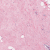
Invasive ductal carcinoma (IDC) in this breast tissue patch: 0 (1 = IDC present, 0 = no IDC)